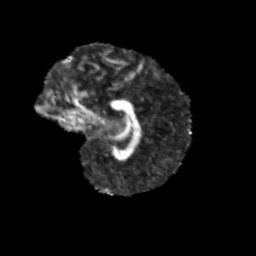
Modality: FA
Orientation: sagittal
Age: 11
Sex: female
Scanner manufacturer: siemens
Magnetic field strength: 3 T
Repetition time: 3.8 s
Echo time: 0.07 s